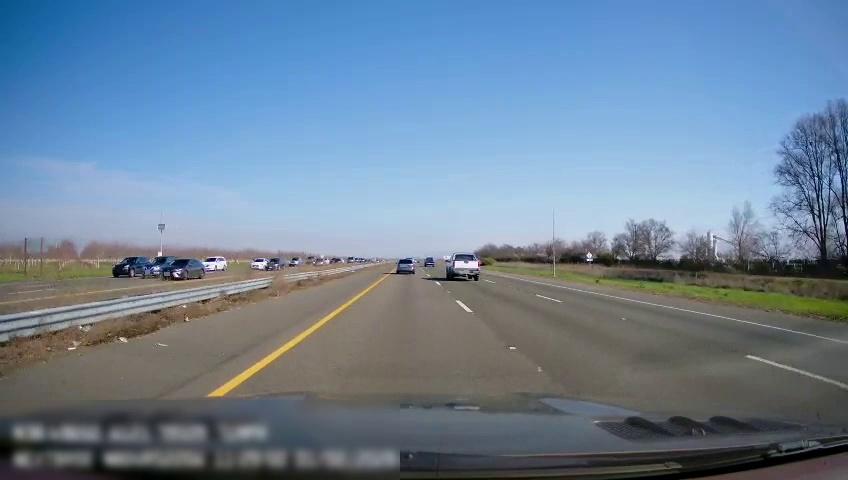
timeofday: Day
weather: Sunny
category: Drivable Space
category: Drivable Space
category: Vehicles | SUV
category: Vehicles | Car
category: Vehicles | SUV
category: Vehicles | SUV
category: Vehicles | SUV
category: Vehicles | SUV
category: Vehicles | SUV
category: Vehicles | Car
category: Vehicles | SUV
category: Vehicles | Truck
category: Vehicles | Truck
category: Lanes | Current Lane
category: Lanes | Current Lane
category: Lanes | Alternate Lane
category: Lanes | Alternate Lane
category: Lanes | Opposite Lane
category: Lanes | Opposite Lane